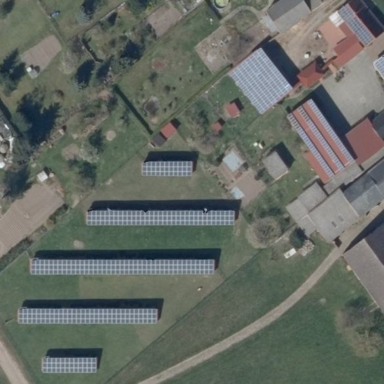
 consisting of solar photovoltaic panels."